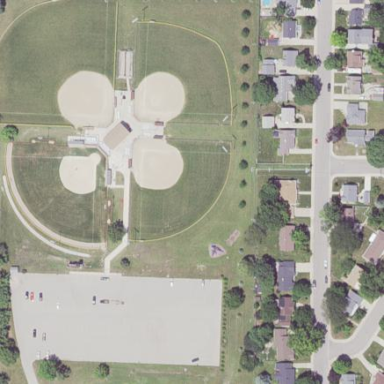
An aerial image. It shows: Softball pitch designated for baseball sports.